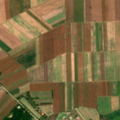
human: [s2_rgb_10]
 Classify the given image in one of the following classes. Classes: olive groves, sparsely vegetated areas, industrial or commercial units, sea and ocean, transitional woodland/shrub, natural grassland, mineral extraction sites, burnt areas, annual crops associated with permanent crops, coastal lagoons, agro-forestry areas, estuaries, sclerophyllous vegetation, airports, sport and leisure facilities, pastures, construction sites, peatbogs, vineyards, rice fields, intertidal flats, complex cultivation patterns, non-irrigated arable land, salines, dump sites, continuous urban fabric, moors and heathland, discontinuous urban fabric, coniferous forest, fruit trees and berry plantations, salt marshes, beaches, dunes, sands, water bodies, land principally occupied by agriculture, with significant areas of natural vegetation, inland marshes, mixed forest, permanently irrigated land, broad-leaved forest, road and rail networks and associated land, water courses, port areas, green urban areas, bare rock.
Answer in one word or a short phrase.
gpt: industrial or commercial units, non-irrigated arable land